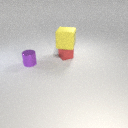
small purple metal cylinder in front of small red metal cube